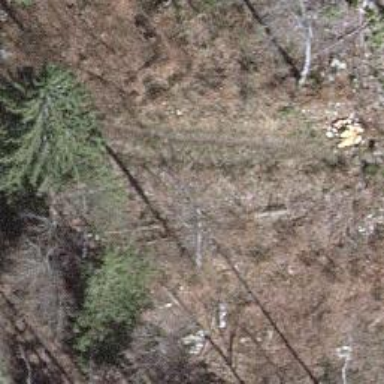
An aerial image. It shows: Track with grade 5 tracktype.